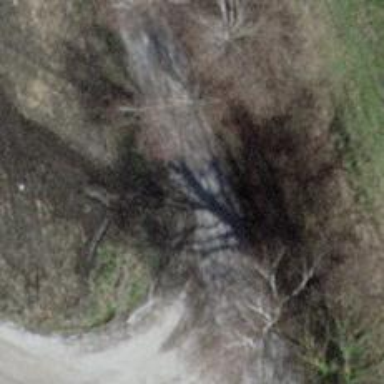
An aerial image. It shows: Unpaved unclassified road.